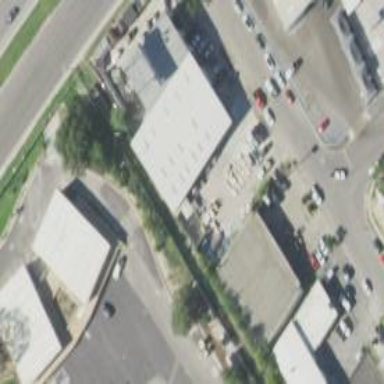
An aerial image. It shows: Retail building housing hardware shop.